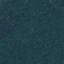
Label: Forest